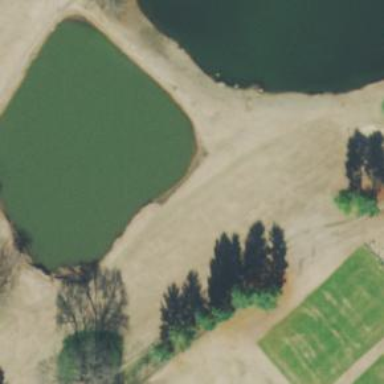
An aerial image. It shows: Scenic view of water hazard on golf course. The natural water feature adds beauty to the landscape.